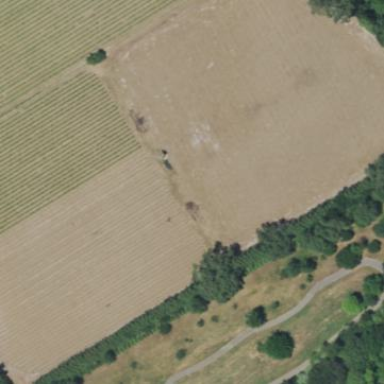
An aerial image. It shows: Vineyard with wine grapes as the main crop.